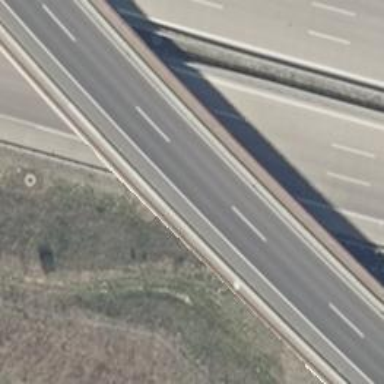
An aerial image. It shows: Bridge with asphalt surface on motorway link.